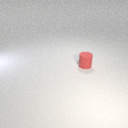
small red rubber cylinder